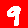
Digit: 9